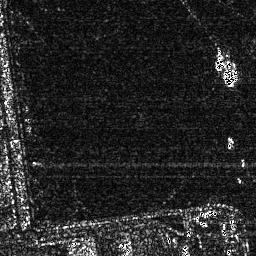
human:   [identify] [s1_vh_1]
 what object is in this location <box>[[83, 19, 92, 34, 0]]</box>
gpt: <ref>1 medium ship at the top right</ref>